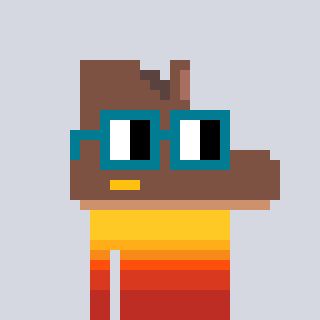
a pixel art character with square dark green glasses, a boot-shaped head and a computerblue-colored body on a cool background